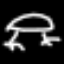
Label: frog